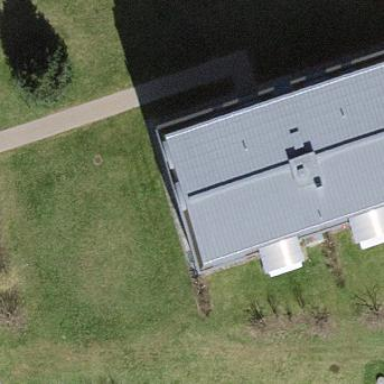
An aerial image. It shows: Flat-roofed building with gray-colored roof.